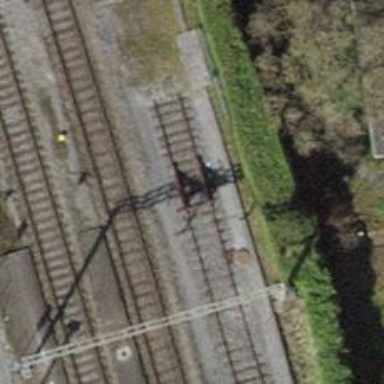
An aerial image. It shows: Railway buffer stop.